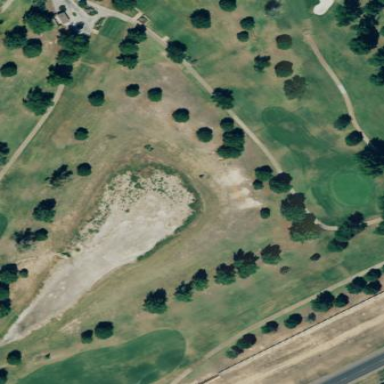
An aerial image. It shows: Well-maintained grass fairway on golf course.